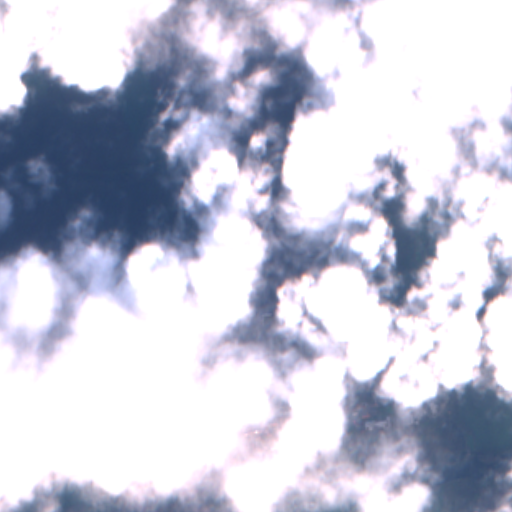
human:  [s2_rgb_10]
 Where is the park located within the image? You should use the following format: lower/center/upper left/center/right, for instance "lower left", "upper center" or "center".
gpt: The park is located in the lower of the image.
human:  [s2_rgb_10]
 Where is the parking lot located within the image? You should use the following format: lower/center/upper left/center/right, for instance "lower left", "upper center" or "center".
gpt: The parking lot is located in the lower right of the image.
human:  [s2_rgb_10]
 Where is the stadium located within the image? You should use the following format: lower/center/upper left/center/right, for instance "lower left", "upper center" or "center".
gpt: The stadium is located in the lower left of the image.
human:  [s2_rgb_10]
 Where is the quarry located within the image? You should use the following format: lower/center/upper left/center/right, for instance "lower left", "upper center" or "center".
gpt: There is no quarry in the image.